Field crop: tomato
Growth stage: 2
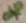
Species: solanum